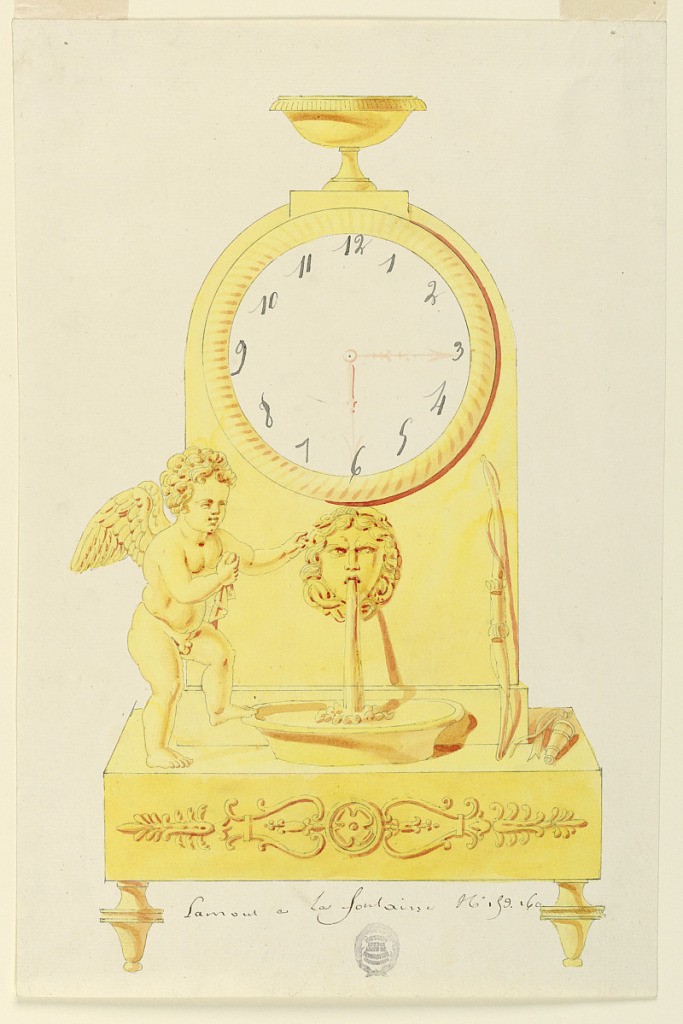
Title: Design for clock
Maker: Lefebvre Manufactory, Tournai
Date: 1800–1825
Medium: Brush and yellow and red watercolor, black wash, graphite, on cream laid paper
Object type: Drawing
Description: Clock sits on footed base, lower panel decorated with palmette motifs. At left, a winged cupid gazes at a mask of Medusa spouting water into a basin. A quiver stands beside basin. Above, a dial with a footed bowl at top.